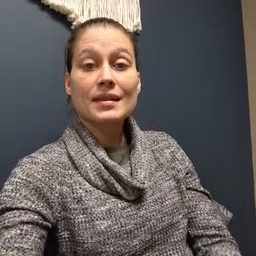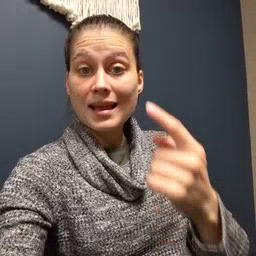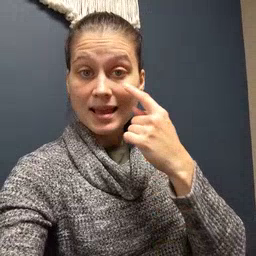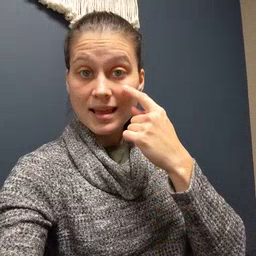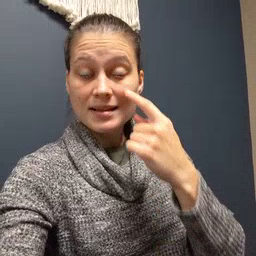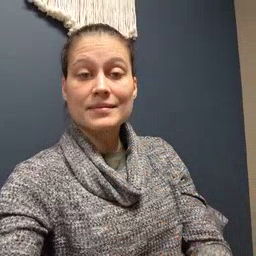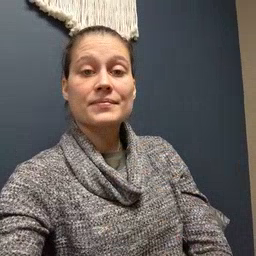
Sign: eye